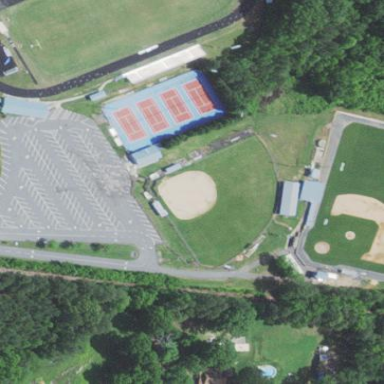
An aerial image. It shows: Softball pitch for leisure and sport activities.